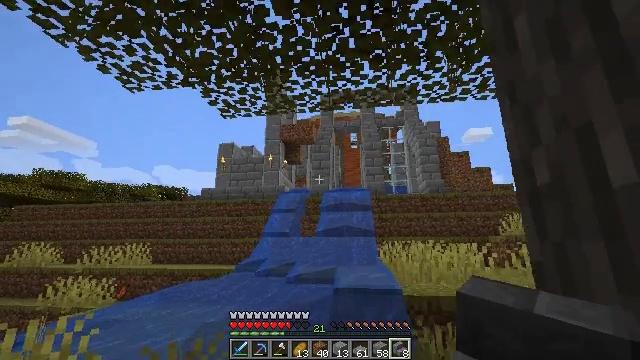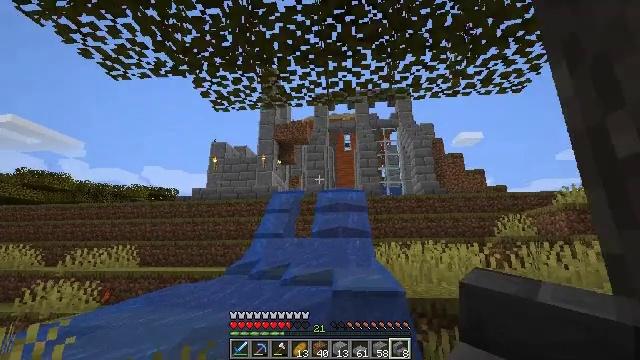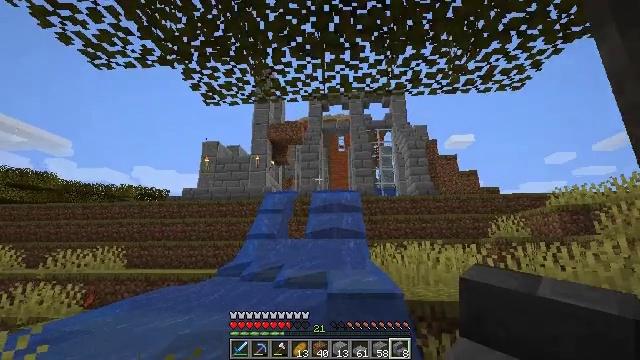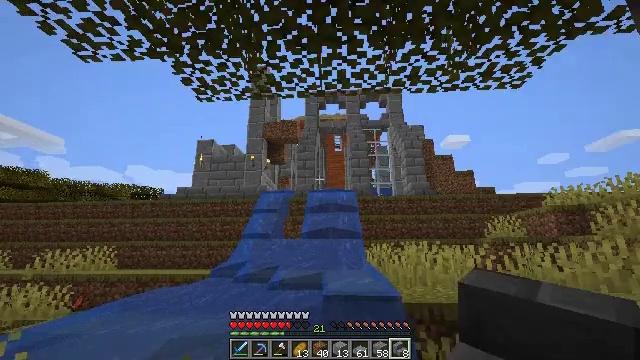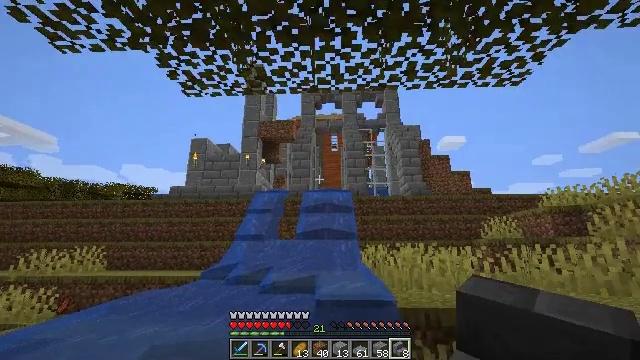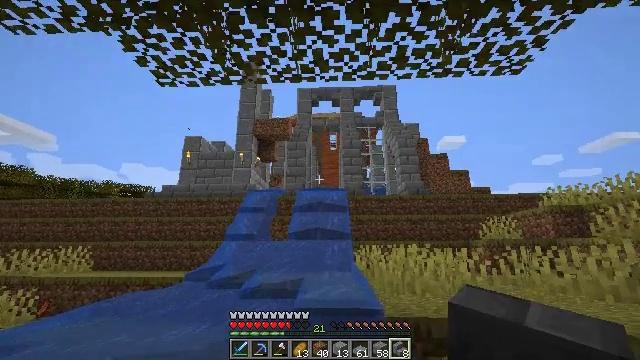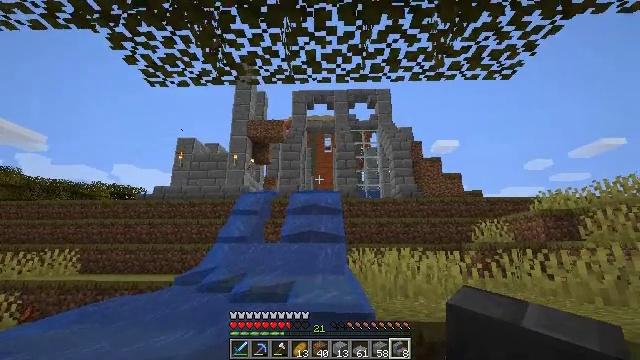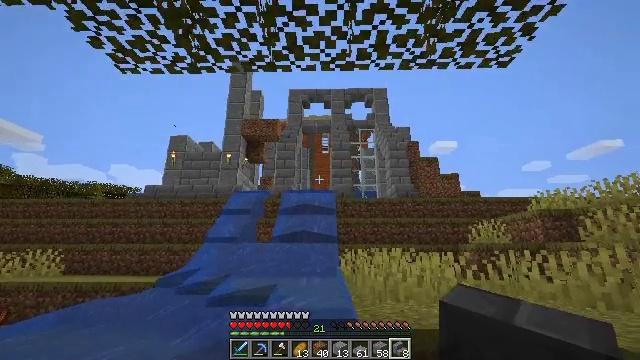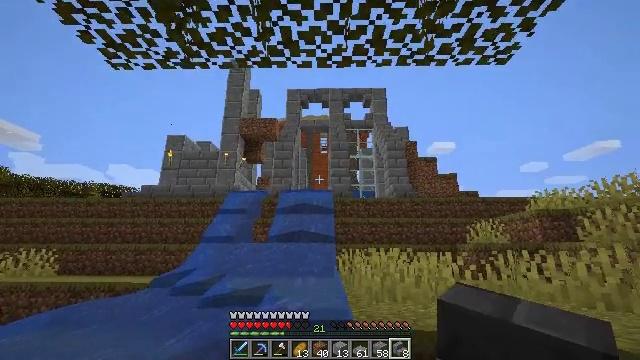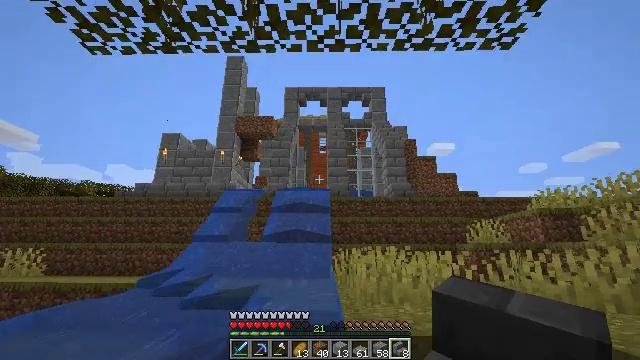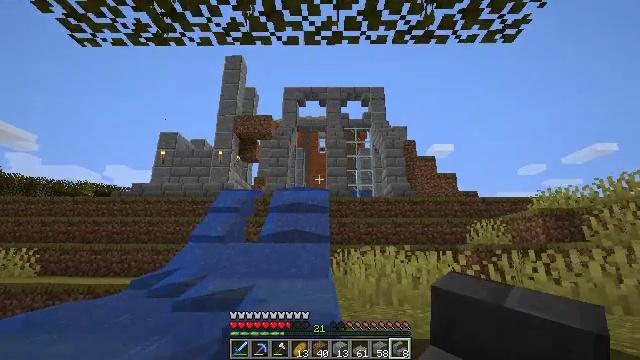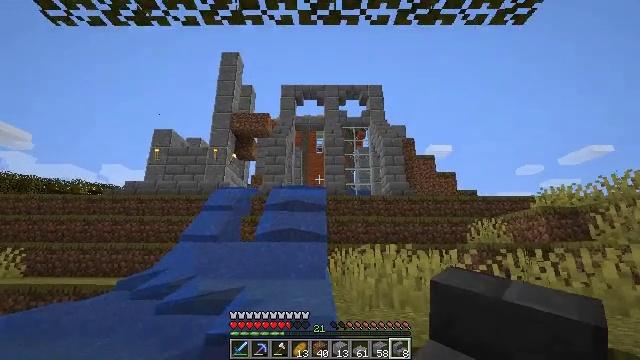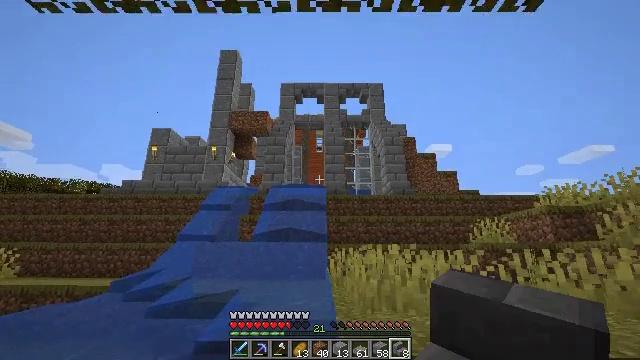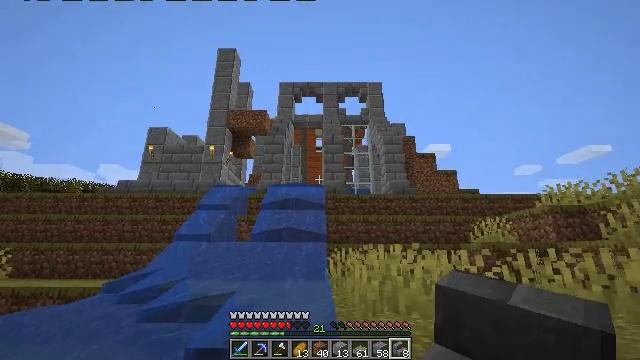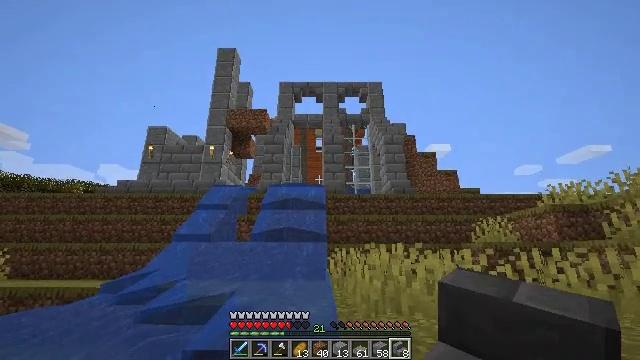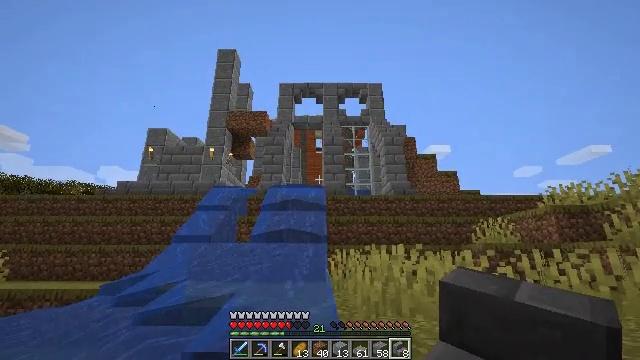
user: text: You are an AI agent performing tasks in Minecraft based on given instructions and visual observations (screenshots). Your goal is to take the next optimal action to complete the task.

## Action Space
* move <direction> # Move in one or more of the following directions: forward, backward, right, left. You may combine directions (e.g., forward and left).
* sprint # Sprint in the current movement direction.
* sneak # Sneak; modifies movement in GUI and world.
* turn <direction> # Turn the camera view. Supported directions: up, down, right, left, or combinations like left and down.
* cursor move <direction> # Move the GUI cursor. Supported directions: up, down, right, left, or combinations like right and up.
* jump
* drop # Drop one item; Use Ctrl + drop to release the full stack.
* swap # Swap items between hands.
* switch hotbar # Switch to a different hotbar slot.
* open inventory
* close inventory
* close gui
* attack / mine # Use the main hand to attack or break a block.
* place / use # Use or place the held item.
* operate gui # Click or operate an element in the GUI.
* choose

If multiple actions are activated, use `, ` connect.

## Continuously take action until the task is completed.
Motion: motion action
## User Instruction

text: Retrieve the glass pane from a window.
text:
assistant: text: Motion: move forward, turn right
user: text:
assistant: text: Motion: move forward, turn right
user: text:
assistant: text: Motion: move forward and move right
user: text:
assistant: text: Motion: move forward and move right
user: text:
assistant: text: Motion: move forward and move right
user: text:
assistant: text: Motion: move forward and move right, turn right
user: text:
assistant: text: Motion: move forward and move right
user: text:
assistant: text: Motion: move forward and move right
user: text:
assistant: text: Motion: move forward
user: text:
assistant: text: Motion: move forward
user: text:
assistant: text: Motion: move forward
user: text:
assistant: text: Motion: no_op
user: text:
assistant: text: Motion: no_op
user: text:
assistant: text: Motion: no_op
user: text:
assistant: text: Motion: no_op
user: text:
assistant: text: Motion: no_op
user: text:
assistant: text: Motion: no_op
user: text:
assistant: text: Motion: move forward
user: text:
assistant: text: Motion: move forward and move right
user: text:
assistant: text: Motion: move forward and move right
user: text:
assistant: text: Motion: move forward and move right
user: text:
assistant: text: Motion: move right
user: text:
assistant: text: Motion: no_op
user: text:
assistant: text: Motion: no_op
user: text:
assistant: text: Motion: no_op
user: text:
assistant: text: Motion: no_op
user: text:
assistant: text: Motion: no_op
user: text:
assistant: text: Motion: no_op
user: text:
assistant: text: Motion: no_op
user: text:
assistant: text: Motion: no_op